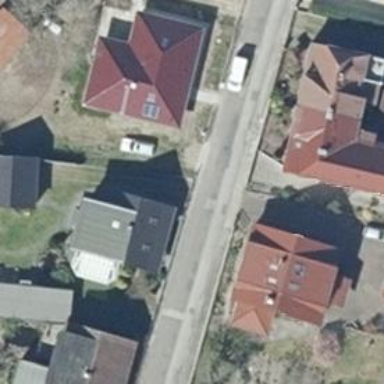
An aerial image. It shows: Residential road with concrete surface.